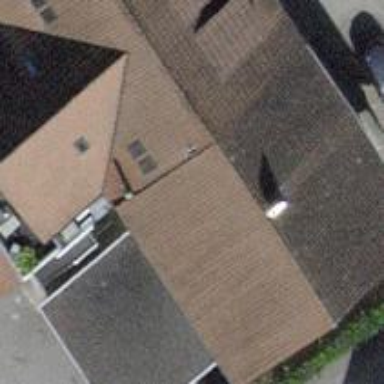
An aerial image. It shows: Residential building.